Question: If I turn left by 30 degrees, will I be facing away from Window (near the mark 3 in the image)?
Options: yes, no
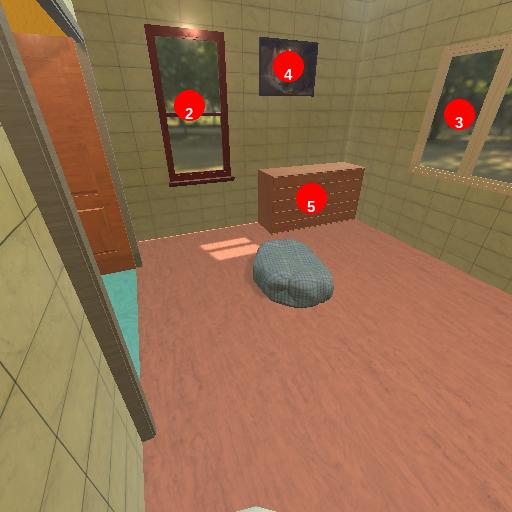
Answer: yes